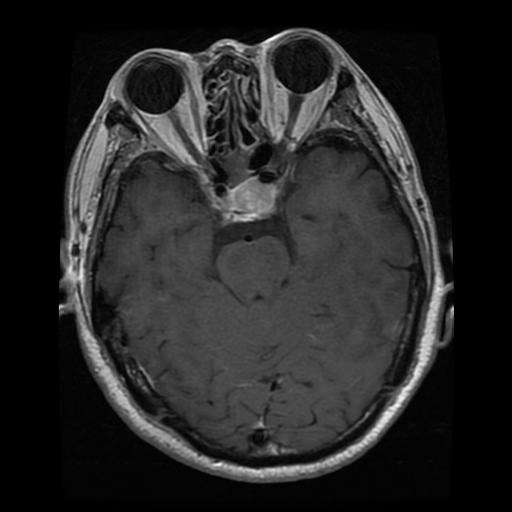
Label: pituitary